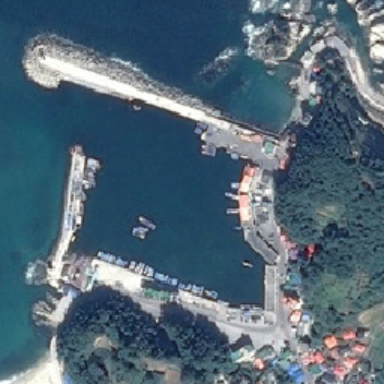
There is a port with the moss blue water in the part of the sea .